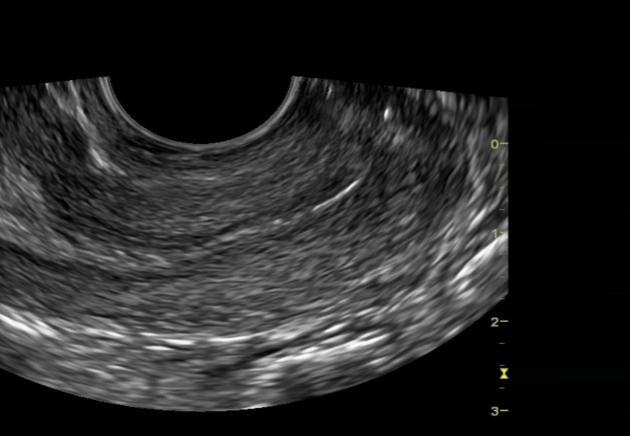
Label: notinfected